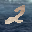
Label: 2